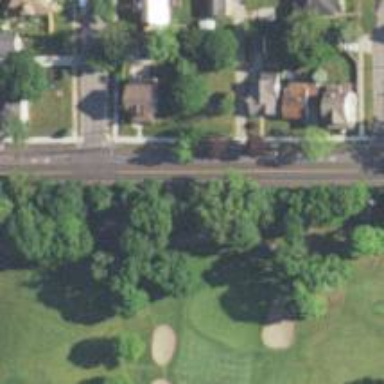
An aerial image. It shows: Pathway for golfing.